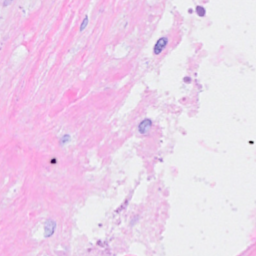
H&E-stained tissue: Breast